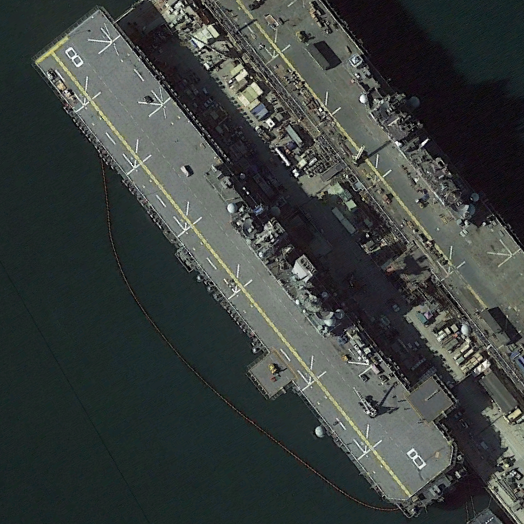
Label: assault